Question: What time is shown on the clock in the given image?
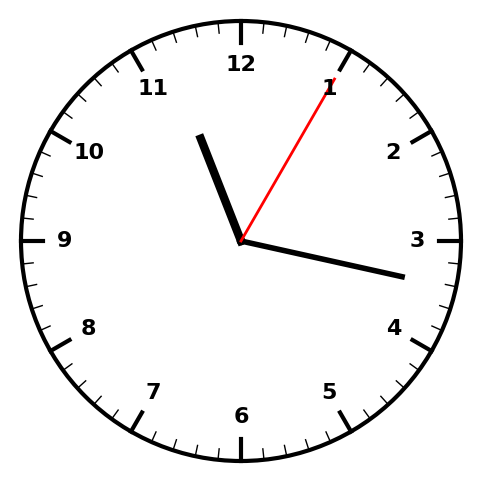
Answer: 11:17:05